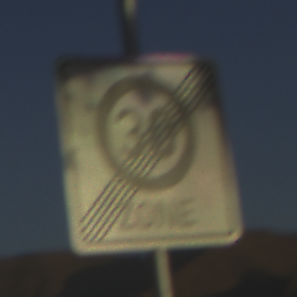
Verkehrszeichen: EndeZone30
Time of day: SunriseSunset
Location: Outdoor (Nature)
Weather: PartlyCloudy
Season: NotSpecified
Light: Natural